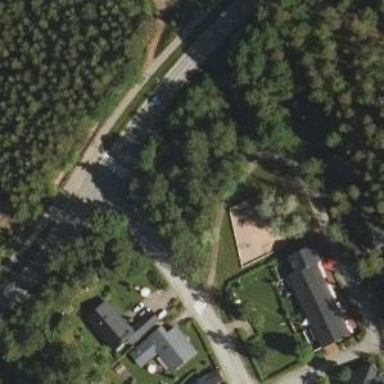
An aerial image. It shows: Cycleway.